Field crop: maize
Growth stage: 2
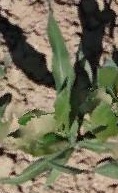
Species: maize